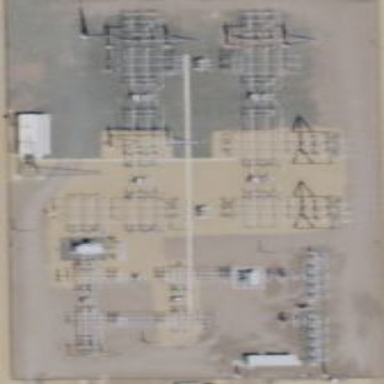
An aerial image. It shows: There is distribution substation enclosed by fence.